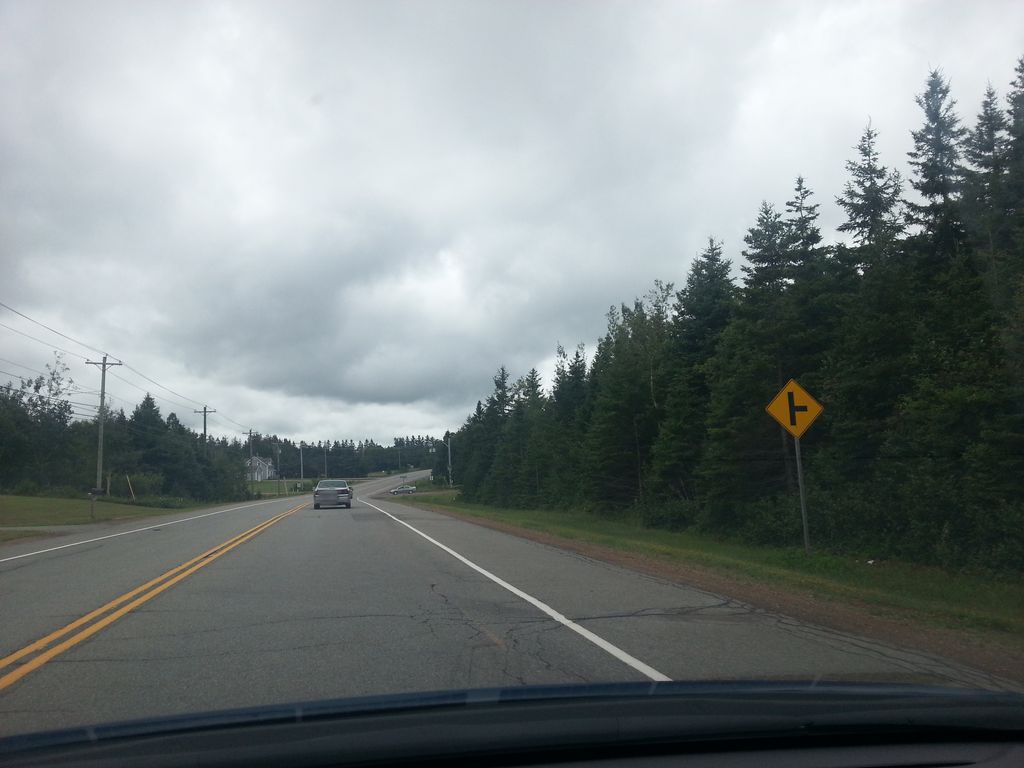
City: charlottetown